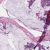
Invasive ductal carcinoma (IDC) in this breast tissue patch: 1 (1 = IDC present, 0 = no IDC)